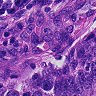
Metastatic tissue present: no